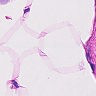
Metastatic tissue present: no